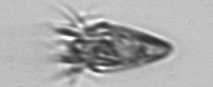
Label: Strombidium_tintinnodes